Interaction volume radius: 10 \u00c5
Interaction volume height: 10 \u00c5
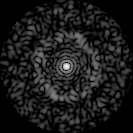
Disorder parameter: 0.8512